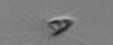
Label: Calciopappus